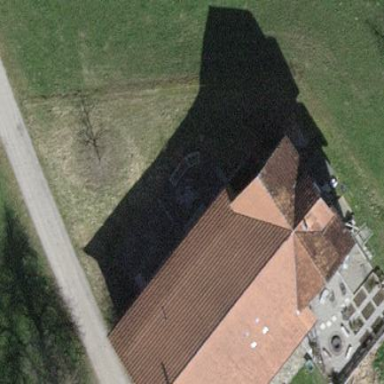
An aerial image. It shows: Stable.